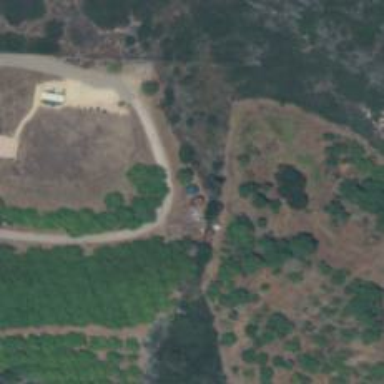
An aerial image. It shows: Storage tank with man-made structure.